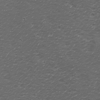
Label: not_dusty